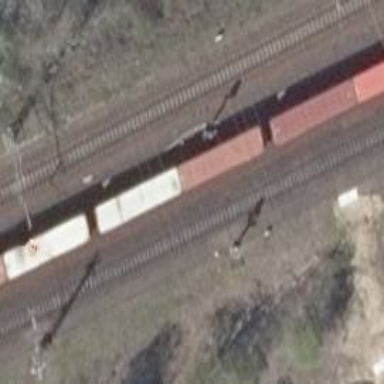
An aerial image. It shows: Railway signal.